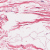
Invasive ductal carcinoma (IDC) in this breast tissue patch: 0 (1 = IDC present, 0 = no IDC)